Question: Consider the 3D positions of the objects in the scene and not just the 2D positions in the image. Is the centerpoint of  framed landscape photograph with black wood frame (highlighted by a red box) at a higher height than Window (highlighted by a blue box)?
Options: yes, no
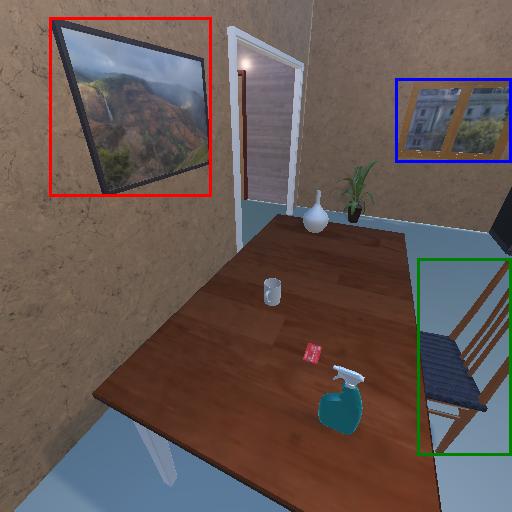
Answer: yes